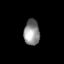
Tissue: skin
Cell type: Epithelial cells
Senescence score: 0.2059
Nuclear area (px): 398
Mean DAPI intensity: 138.776